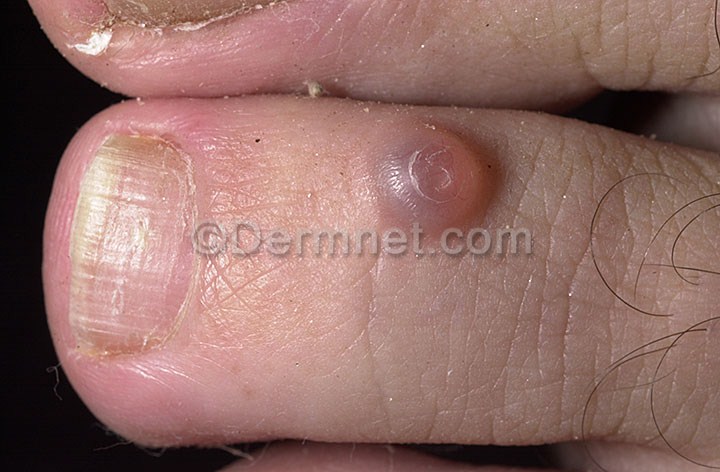
Disease: Nail Fungus and other Nail Disease